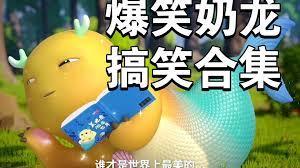
Label: nailong